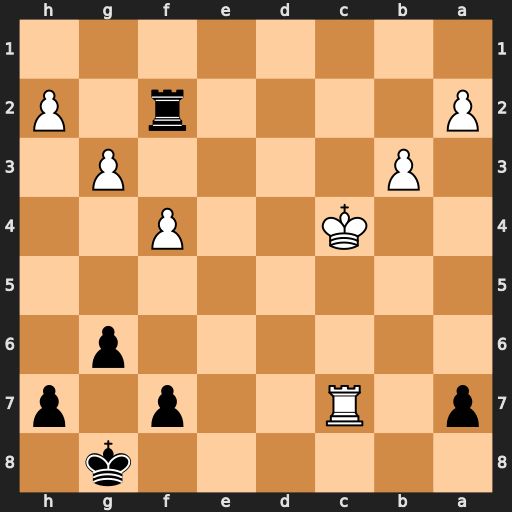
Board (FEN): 6k1/p1R2p1p/6p1/8/2K2P2/1P4P1/P4r1P/8
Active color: b
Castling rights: -
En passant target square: -
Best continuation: Rc2+ Kb5 Rxc7